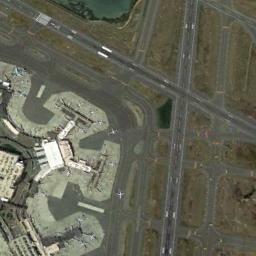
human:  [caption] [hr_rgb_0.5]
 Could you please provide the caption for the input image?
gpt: A complex airport with many runways and buildings .

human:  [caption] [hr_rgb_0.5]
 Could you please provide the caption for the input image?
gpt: There are many planes idling in the square of the airport

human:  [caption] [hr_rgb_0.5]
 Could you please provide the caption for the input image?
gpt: An airport with a white terminal on the lawn and some staggered freeways beside .

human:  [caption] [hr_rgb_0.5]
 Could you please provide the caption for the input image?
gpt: There are two crossing runways here .

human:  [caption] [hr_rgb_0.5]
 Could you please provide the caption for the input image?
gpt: The intersecting road in the airport is surrounded by grass .